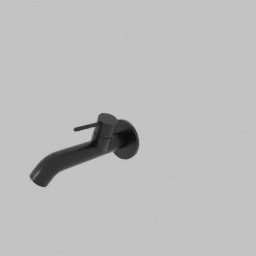
Label: appliances